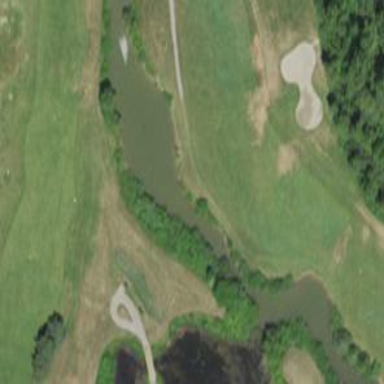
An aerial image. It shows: Path for both roads and golfers.